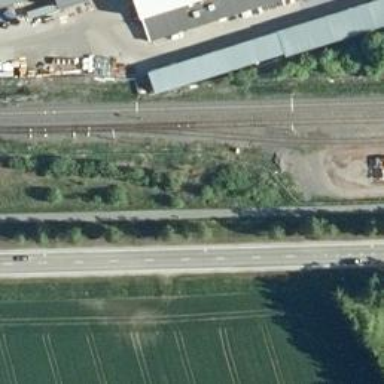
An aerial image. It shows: Wedge used for railway derailment.